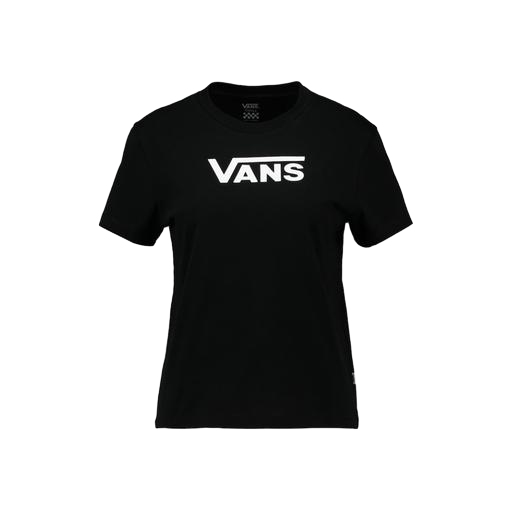
v ck t shirt, graphic tee, v tee, white background